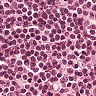
Metastatic tissue present: no